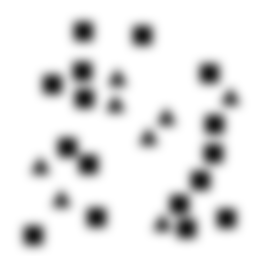
Squares: 16
Triangles: 8
Stars: 0
Total shapes: 24